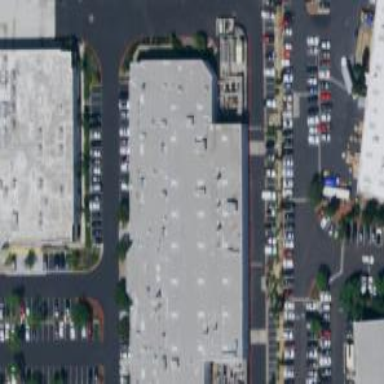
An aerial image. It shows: Industrial building.